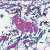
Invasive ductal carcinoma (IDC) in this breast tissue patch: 0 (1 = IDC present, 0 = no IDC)